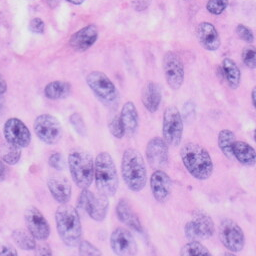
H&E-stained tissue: Skin